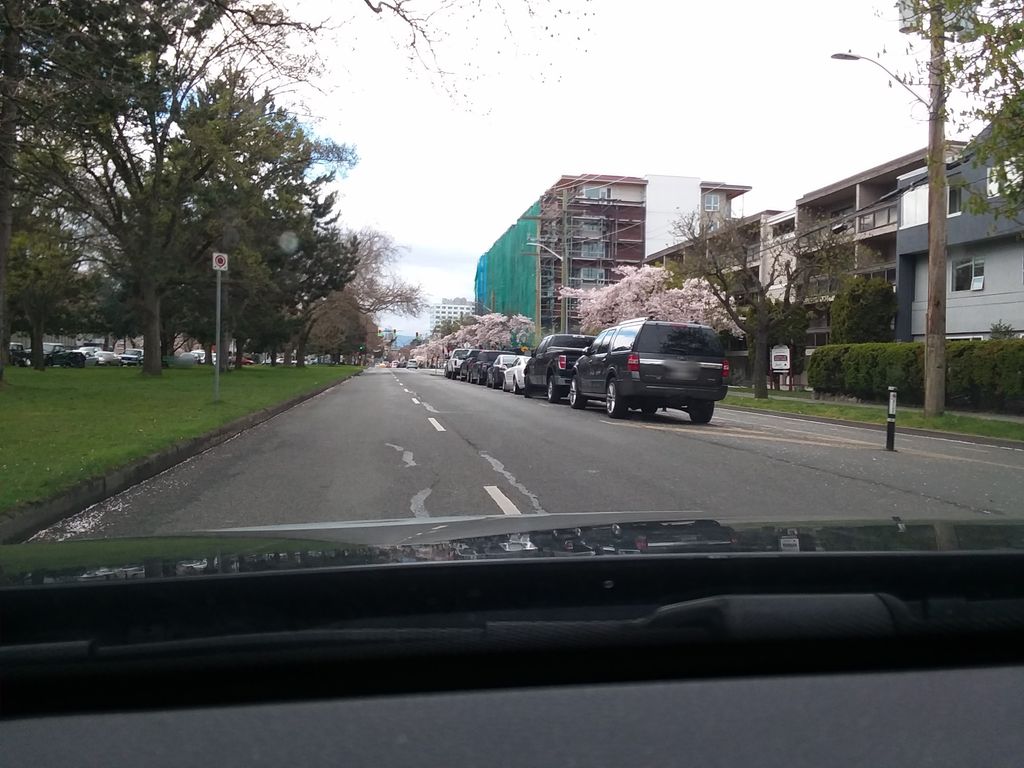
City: victoria